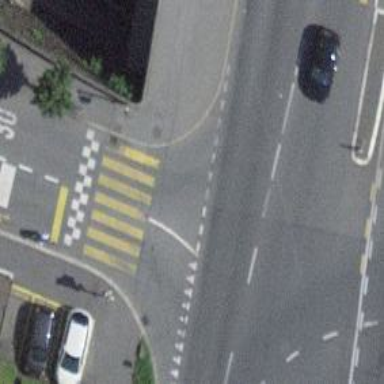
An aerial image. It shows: Kerb serving as barrier.